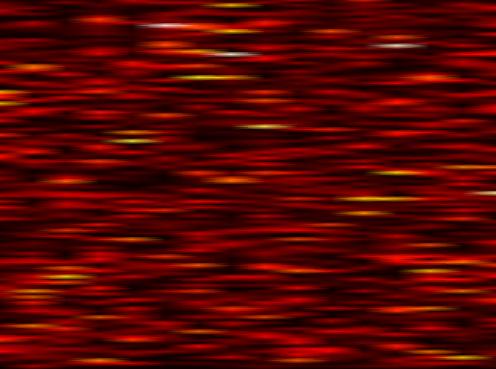
Label: WOLA